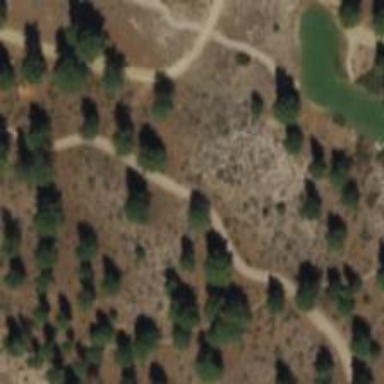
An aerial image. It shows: Path used for both walking and golf.